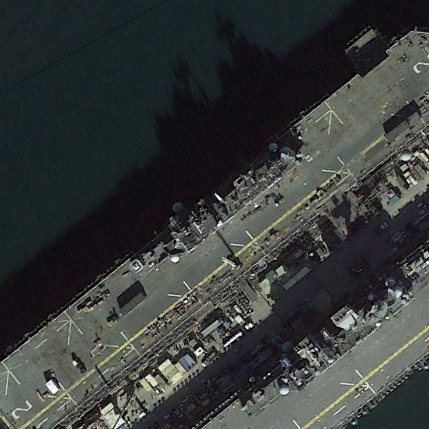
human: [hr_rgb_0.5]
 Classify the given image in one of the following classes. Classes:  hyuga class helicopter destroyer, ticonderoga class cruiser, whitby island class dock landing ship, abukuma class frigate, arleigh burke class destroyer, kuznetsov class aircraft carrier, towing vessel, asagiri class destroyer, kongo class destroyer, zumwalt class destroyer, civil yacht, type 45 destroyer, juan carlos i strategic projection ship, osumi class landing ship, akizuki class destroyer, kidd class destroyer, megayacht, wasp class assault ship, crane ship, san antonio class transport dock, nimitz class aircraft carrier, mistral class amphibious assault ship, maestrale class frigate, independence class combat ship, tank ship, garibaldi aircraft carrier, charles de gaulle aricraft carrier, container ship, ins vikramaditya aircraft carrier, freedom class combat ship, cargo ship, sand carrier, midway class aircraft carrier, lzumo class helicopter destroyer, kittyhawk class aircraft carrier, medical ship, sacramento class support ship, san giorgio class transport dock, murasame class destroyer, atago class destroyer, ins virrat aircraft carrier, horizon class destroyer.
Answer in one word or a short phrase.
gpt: Wasp class assault ship